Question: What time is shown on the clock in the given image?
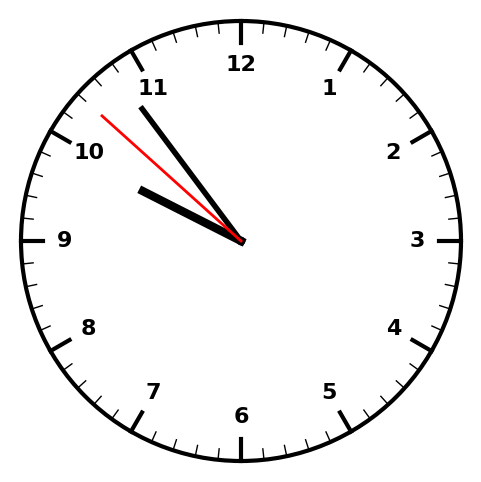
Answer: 09:53:52